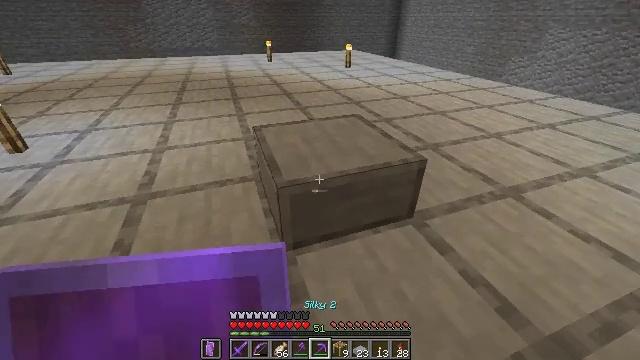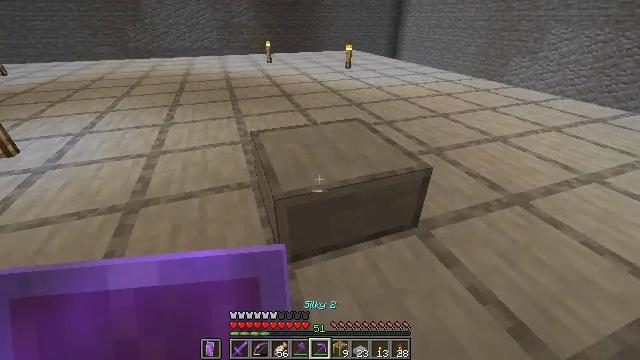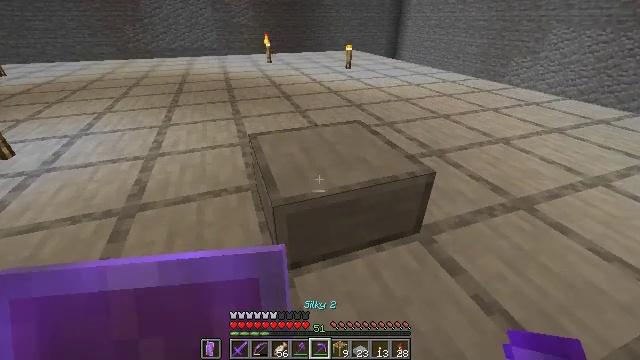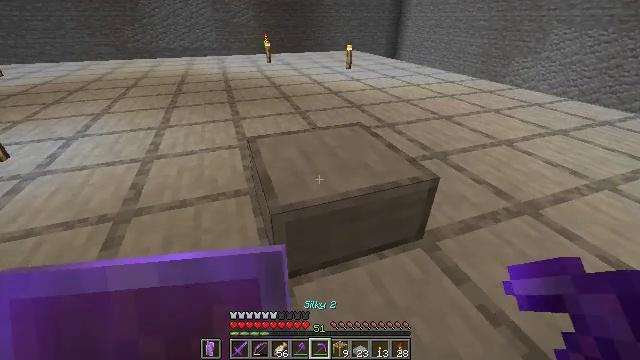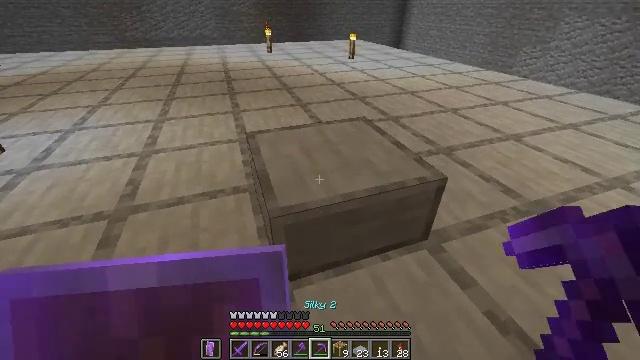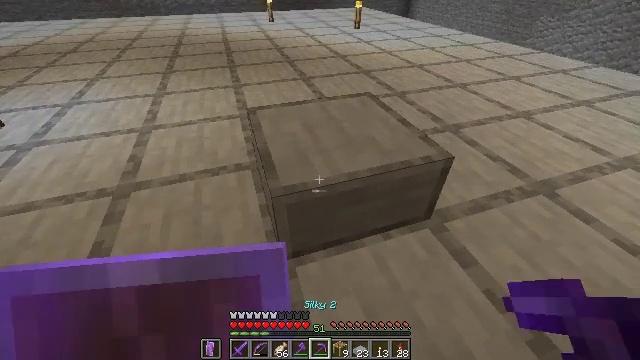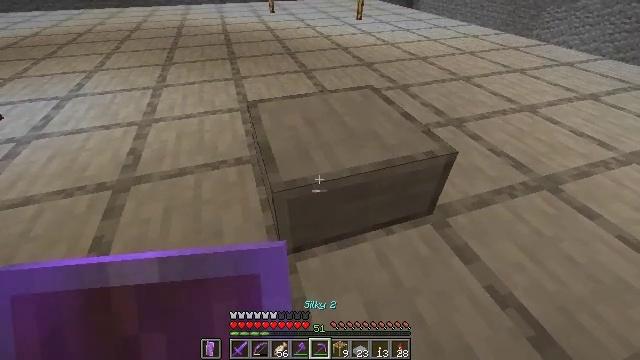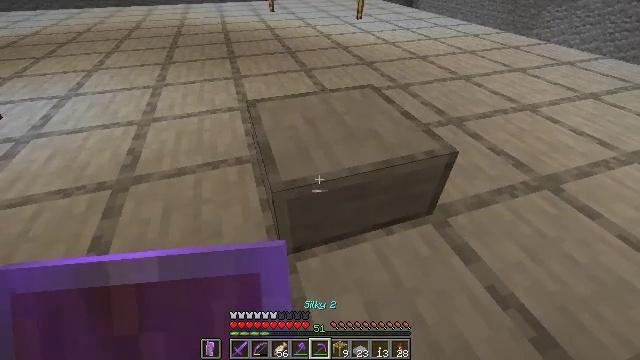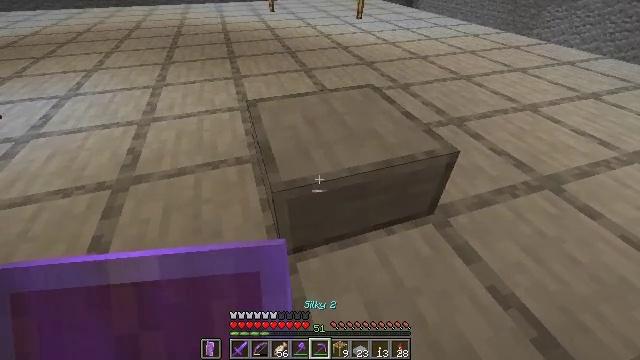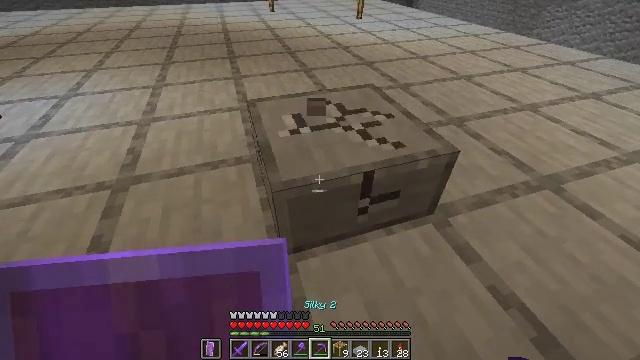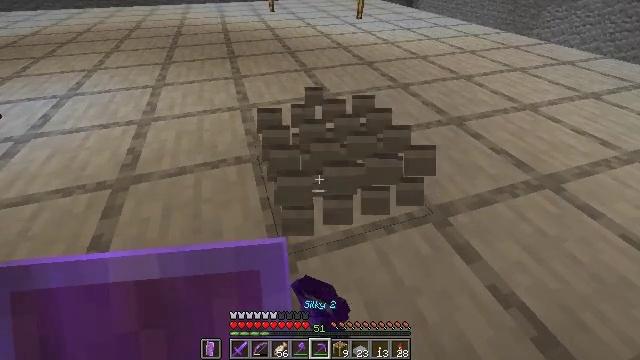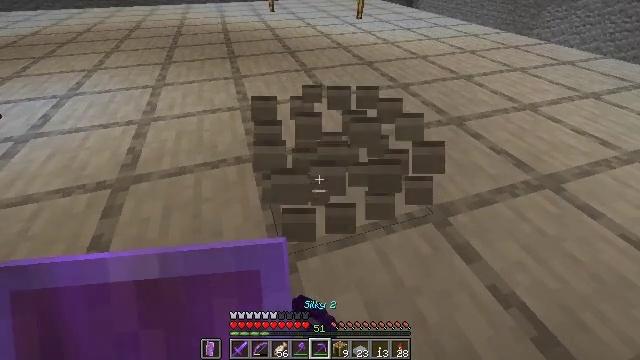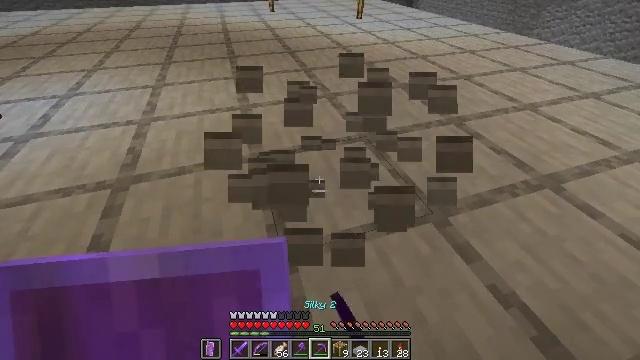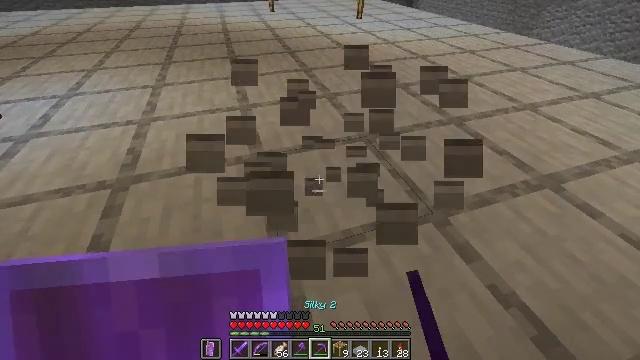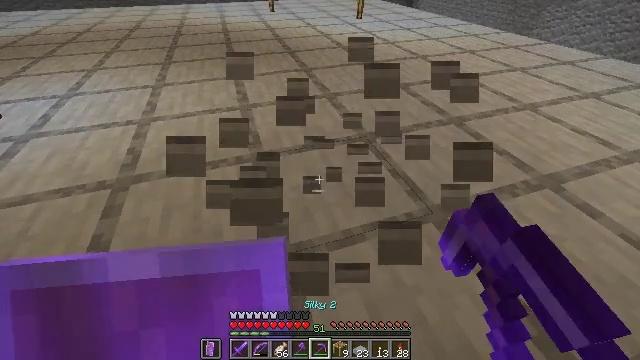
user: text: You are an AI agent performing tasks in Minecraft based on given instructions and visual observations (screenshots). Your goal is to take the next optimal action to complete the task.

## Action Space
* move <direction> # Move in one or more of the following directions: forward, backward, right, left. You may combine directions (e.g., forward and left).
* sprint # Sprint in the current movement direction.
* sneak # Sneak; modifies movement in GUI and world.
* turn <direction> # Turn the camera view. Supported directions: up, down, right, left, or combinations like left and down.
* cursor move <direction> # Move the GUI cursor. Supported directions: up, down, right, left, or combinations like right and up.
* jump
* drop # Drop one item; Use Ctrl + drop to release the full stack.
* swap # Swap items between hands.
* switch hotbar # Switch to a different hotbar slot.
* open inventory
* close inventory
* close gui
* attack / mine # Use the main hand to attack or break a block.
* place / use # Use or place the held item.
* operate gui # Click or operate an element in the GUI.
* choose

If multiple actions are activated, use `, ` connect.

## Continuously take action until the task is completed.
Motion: motion action
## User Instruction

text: Retrieve the smooth stone slab from the ground.
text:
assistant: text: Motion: move forward, sneak
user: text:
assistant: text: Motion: move forward, sneak
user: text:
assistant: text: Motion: move forward, sneak
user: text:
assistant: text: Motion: move forward, sneak, turn down
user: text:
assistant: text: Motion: sneak, turn down
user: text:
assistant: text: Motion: sneak, turn down
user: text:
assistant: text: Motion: sneak
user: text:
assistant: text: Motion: sneak
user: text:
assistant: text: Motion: sneak, attack / mine
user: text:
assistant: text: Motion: sneak, attack / mine
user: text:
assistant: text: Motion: sneak, attack / mine
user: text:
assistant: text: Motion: sneak, attack / mine
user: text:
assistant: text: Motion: sneak, attack / mine
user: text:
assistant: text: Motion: sneak
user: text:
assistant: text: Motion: sneak